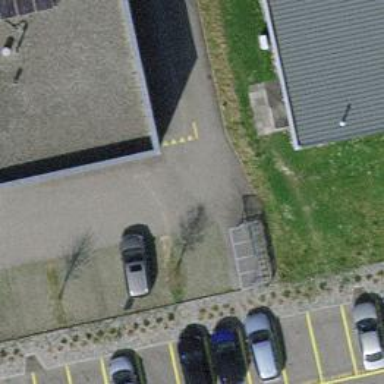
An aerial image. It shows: Parking aisle designated as service road.